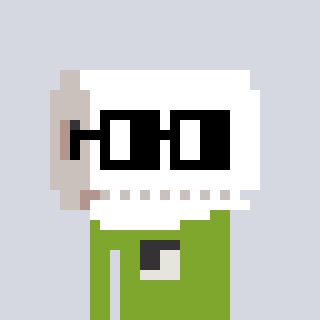
a pixel art character with square black glasses, a toiletpaper-full-shaped head and a slimegreen-colored body on a cool background